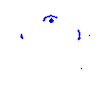
Particle: proton